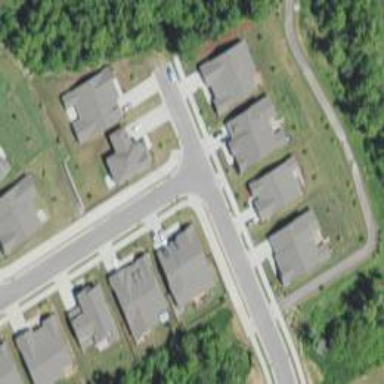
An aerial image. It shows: Residential road with asphalt surface and separate sidewalk.